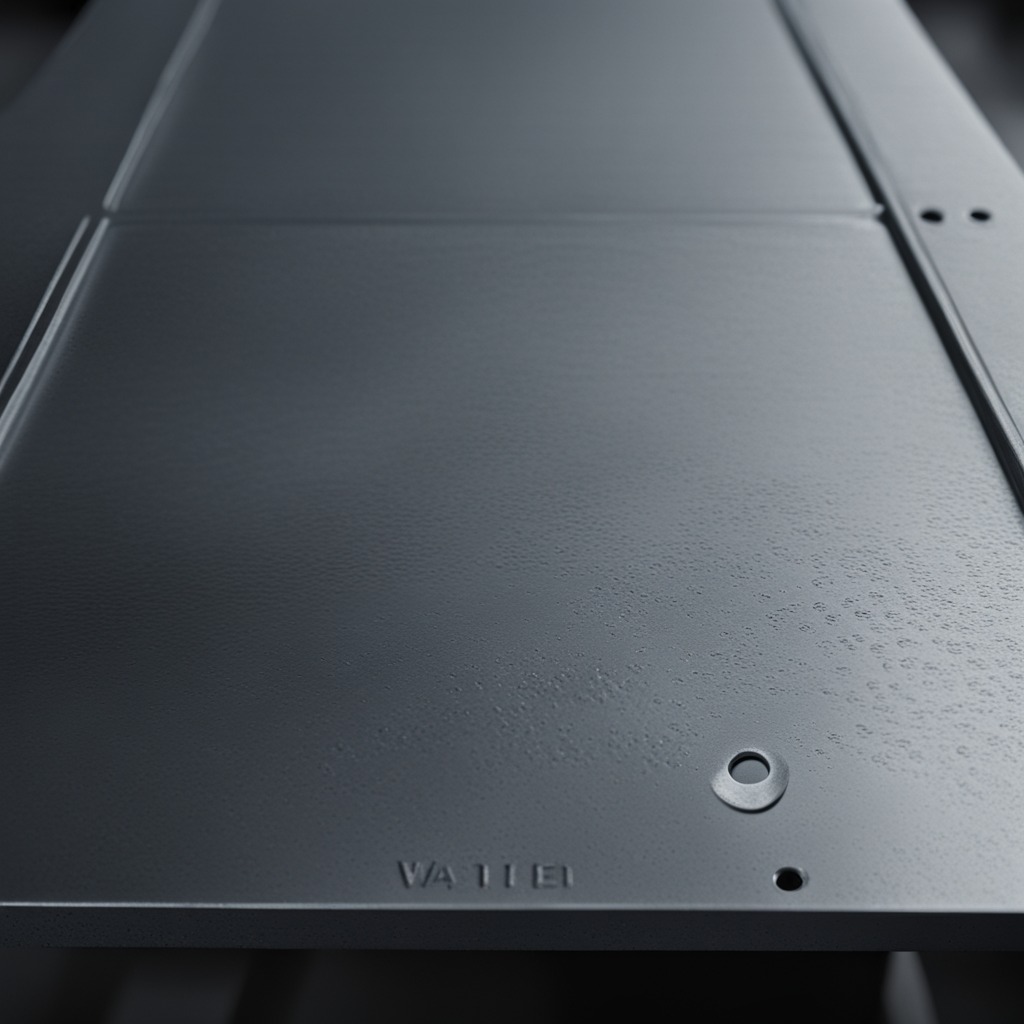
A flat metal washer lying on a cold steel table in a mining workshop gritty textures.